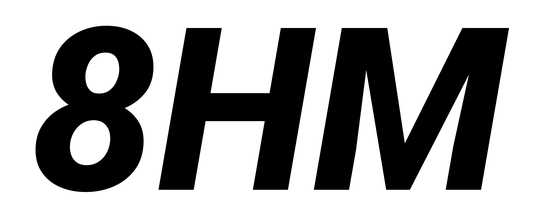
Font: Roboto-Italic_ExtraBold_Italic